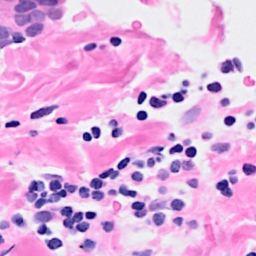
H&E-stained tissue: Breast